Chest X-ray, PA view. Patient: 66 years old, sex M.
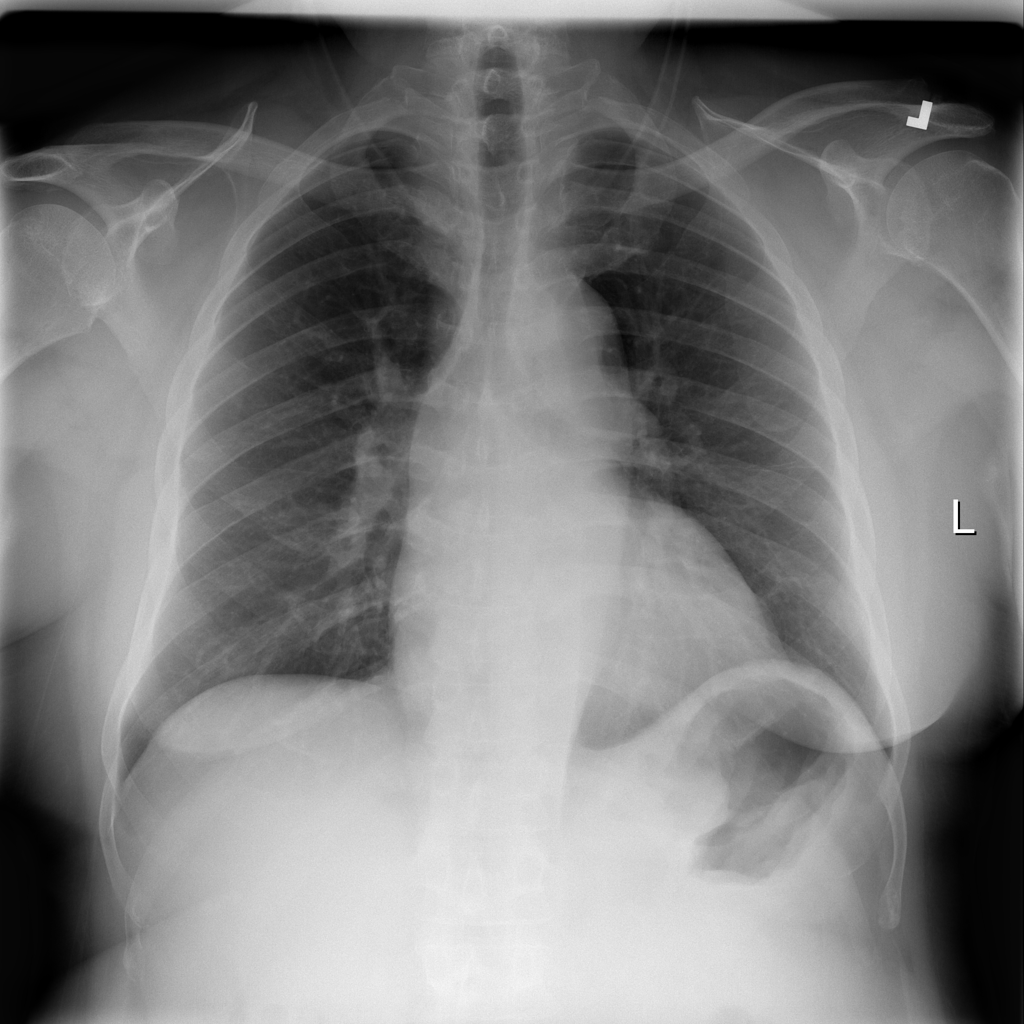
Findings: No Finding